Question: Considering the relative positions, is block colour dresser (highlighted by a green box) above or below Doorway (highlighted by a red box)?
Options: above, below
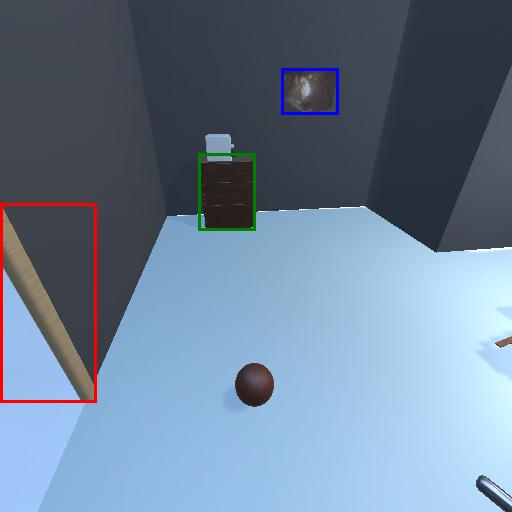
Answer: above